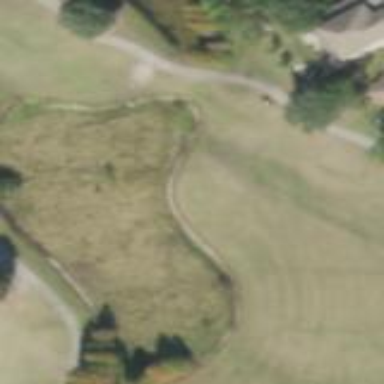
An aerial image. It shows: Water hazard in golf course. The hazard is natural water feature.